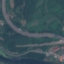
Label: Highway